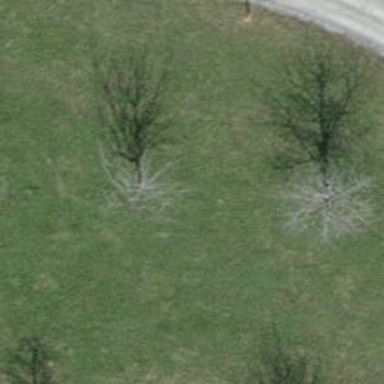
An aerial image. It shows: Agricultural area with broadleaved deciduous trees.